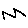
Label: zigzag